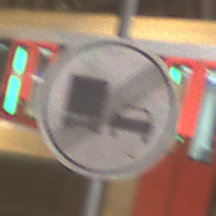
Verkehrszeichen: EndeUeberholverbotKraftfahrzeuge
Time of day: NotSpecified
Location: Indoor (Urban)
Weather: NotSpecified
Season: NotSpecified
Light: Artificial